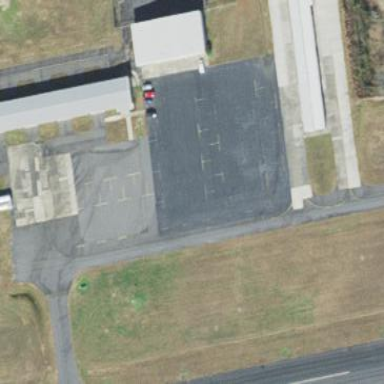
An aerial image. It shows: Apron at the airport.